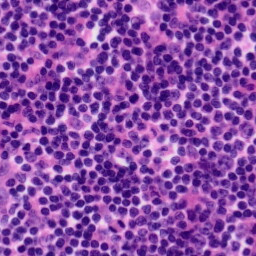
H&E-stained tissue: Tonsil